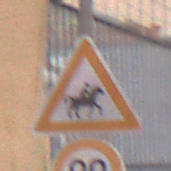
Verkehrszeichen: ReiterLinks
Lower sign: Geschwindigkeit80
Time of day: Midday
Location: Outdoor (Urban)
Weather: Overcast
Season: NotSpecified
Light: Natural